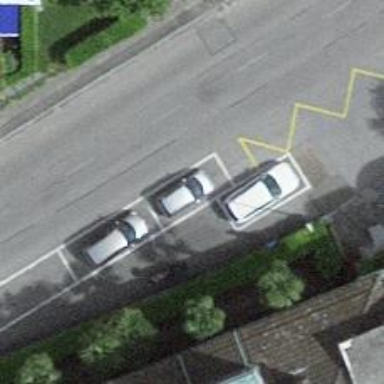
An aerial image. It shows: Bus stop with platform for public transport.